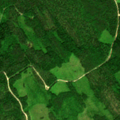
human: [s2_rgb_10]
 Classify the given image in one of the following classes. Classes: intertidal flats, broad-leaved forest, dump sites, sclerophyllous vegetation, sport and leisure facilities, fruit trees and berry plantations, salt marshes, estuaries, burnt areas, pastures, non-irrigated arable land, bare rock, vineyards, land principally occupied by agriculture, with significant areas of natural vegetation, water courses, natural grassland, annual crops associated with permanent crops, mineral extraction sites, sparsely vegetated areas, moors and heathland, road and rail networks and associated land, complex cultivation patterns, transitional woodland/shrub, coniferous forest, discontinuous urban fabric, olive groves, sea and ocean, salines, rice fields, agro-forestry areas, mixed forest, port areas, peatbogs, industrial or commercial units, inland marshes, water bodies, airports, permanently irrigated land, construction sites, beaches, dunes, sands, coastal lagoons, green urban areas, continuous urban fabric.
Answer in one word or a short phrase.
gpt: coniferous forest, mixed forest, transitional woodland/shrub